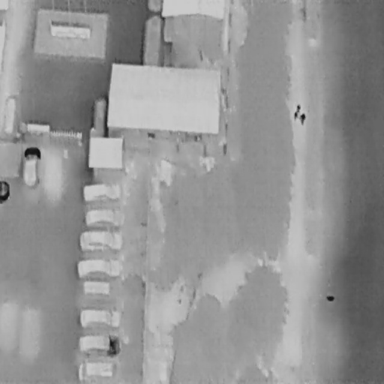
There are 12 objects shown in the infrared image, including nine Cars, and three People.